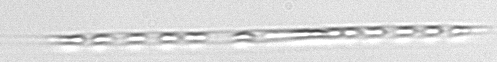
Label: Rhizosolenia